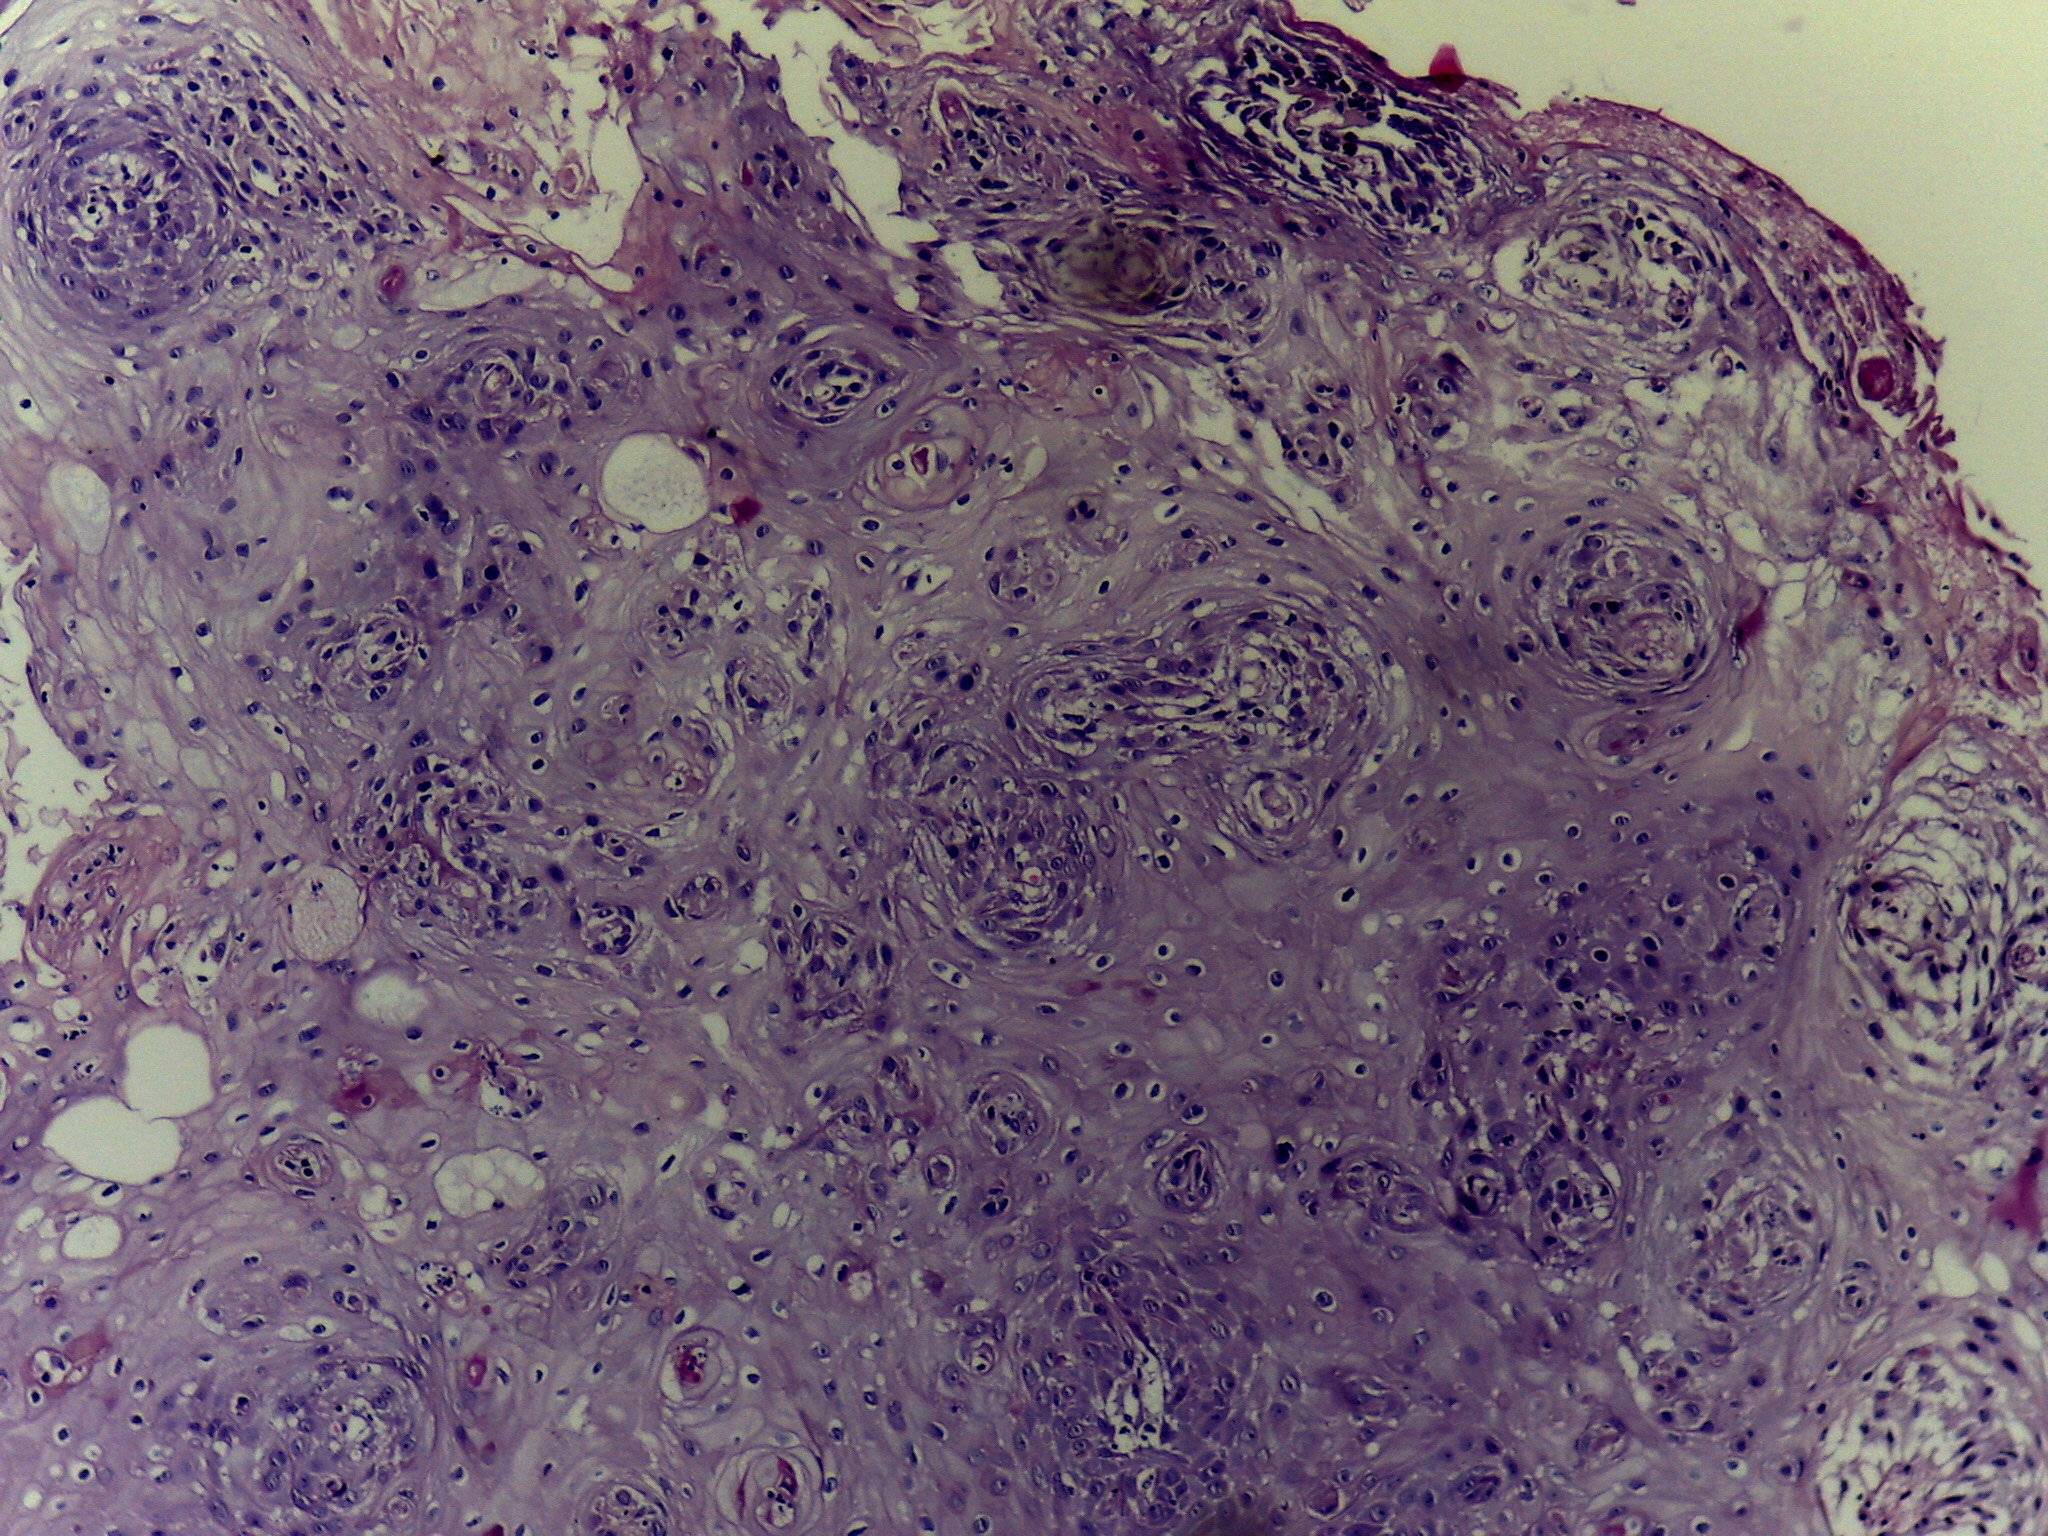
Diagnosis: OSCC